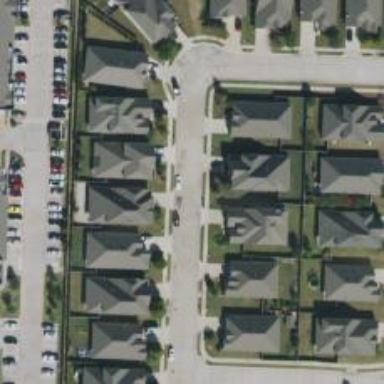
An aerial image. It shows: Residential road.